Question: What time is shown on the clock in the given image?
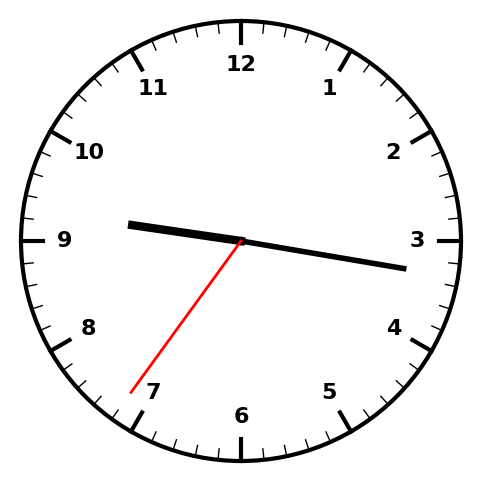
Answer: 09:16:36